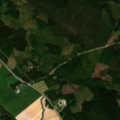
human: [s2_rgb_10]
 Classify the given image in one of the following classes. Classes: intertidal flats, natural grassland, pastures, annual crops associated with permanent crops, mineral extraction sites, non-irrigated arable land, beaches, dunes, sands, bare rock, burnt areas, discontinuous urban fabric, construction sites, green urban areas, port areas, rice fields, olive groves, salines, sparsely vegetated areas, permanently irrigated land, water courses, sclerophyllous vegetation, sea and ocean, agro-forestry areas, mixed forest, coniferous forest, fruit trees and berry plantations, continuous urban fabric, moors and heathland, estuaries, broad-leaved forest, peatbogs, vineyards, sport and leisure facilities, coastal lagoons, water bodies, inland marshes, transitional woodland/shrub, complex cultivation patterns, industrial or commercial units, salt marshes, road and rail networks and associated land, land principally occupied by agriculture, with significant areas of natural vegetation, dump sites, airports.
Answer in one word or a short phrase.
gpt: non-irrigated arable land, coniferous forest, mixed forest, transitional woodland/shrub